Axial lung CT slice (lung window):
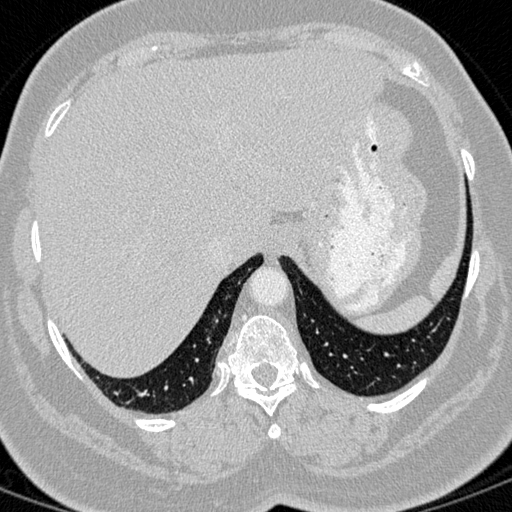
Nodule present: no